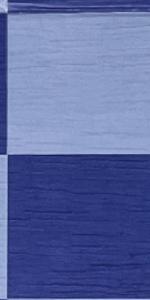
Label: Empty